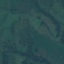
Land use / land cover class: Pasture